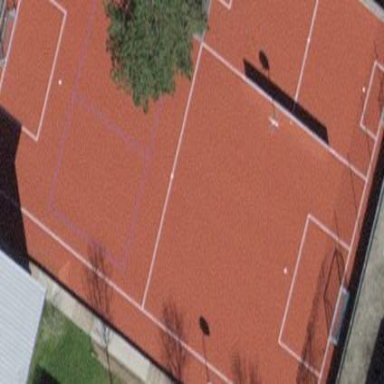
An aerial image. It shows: Multi-sport pitch with tartan surface.